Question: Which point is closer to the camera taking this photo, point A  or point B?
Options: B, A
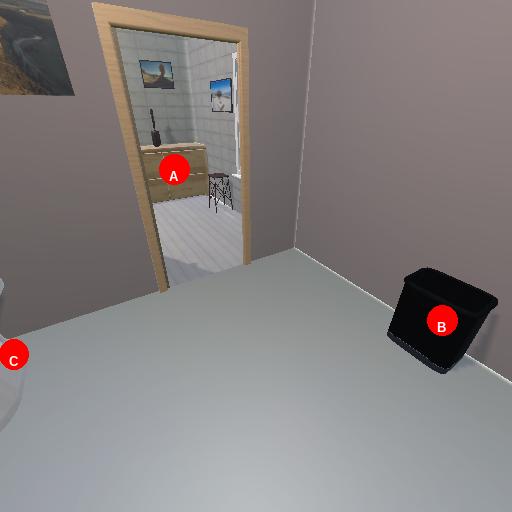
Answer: B